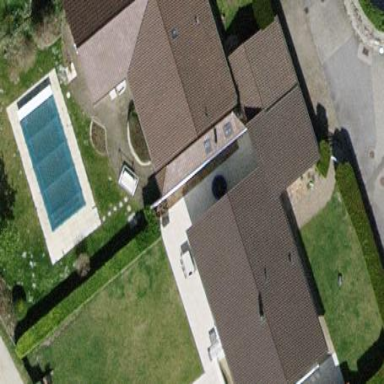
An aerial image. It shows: Simple and straightforward house.